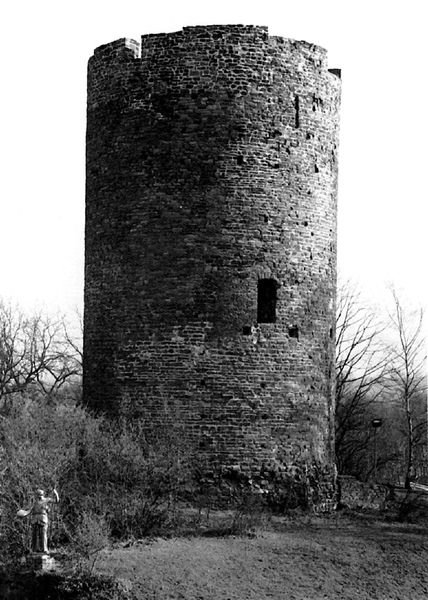
Titel: Burg Blankenberg
Standort: Blankenberg (EU - D - Mecklenburg-Vorpommern)
Schlagwörter: berg, himmel, bäume, landschaft, äste, fenster, grau, lampe, laterne, schwarz, weiss, rasen, wiese, stein, steine, büsche, sträucher, figur, rund, turm, garten, statue, bogen, schwer, mauer, ziegel, tag, kahl, massiv, backstein, winter, hoch, zinnen, foto, fotografie, fugen, ruine, burg, mauerwerk, schwarz weiss, mittelalter, motte, bergfried, zinne, schießscharten, gemauert, ziegelstein, wachturm, schießscharte, feldsteine, weiss#, iburg